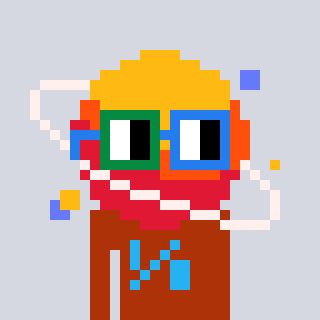
a pixel art character with square green and blue glasses, a saturn-shaped head and a hotbrown-colored body on a cool background